Question: I am using Windows Authentication to connect to a SQL-SERVER database.
I am using version 4.47.02 of Linqpad.
If you see the attached image, the same table in Sql server has more columns than the columns displayed in Linqpad.
EDIT: The columns that do not get displayed have a <URL> for a data type.
How can I get all the columns in linqpad?

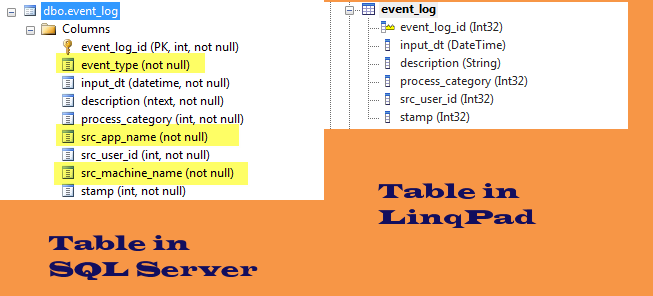
Answer: LINQPad supports user-defined data type aliases, but not user-defined CLR types. The latter is not easy to deal with, as suggested by the <URL>.